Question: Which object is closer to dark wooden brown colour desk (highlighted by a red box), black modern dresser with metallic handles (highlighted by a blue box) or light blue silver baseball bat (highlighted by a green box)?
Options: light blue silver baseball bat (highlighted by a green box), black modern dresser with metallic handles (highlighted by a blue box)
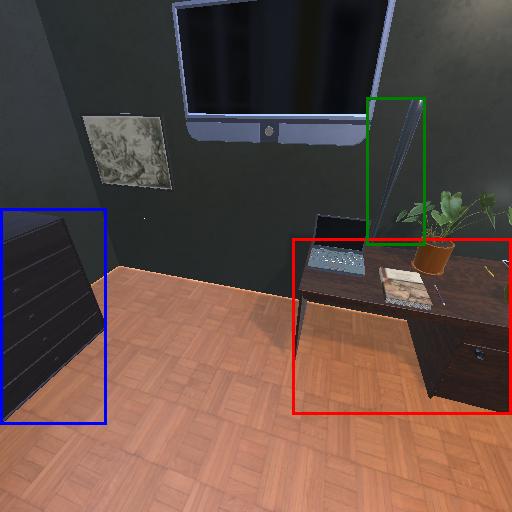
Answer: light blue silver baseball bat (highlighted by a green box)